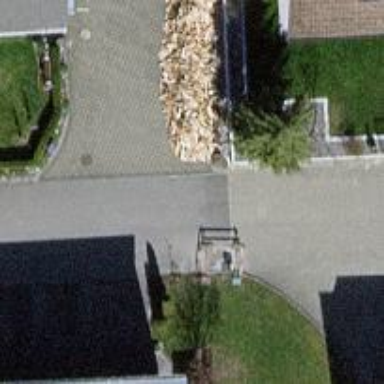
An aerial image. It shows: Smoothly paved residential road.